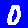
Digit: 0